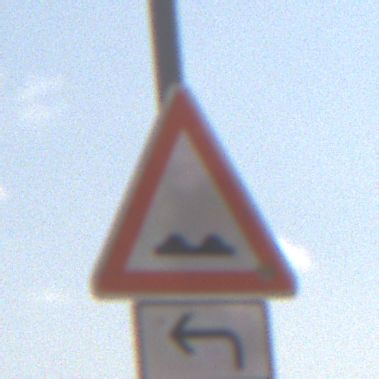
Verkehrszeichen: UnebeneFahrbahn
Zusatzzeichen unten: RichtungsangabeDurchPfeile2
Umgebung: Outdoor, Nature
Tageszeit: Midday
Wetter: PartlyCloudy
Licht: Natural
Jahreszeit: NotSpecified
Kontrast: HighContrast